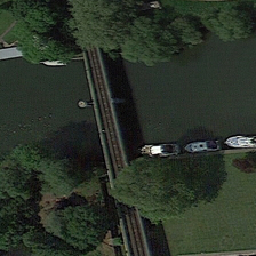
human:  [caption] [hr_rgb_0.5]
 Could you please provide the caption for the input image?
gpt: There are several trees on both sides of the dark green bridge.

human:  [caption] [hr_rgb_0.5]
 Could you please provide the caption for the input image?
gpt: Three ships were parked side by side on the dark green deck.

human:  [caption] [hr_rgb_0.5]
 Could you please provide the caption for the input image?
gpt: Three ships were moored side by side on the dark green bridge.

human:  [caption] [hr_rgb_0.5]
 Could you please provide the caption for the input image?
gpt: The dark green bridge berthed the three ships side by side.

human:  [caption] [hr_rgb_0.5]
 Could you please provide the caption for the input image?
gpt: There are several trees on both sides of the bridge, both of which are dark green.